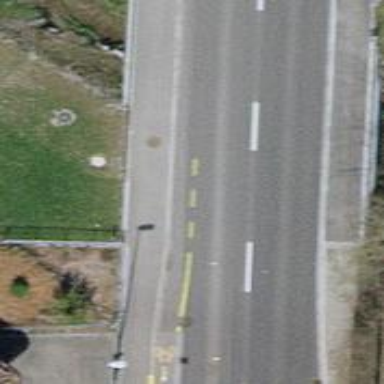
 featuring bridge. There are sidewalks on both sides."